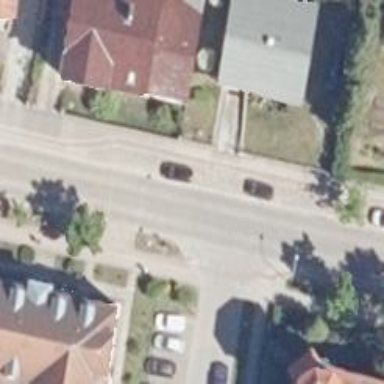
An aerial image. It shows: Tertiary road with sidewalks on both sides and cycle tracks on both sides.